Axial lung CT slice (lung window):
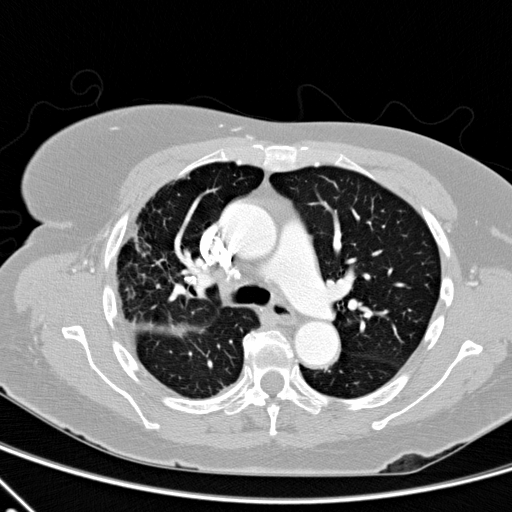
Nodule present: no